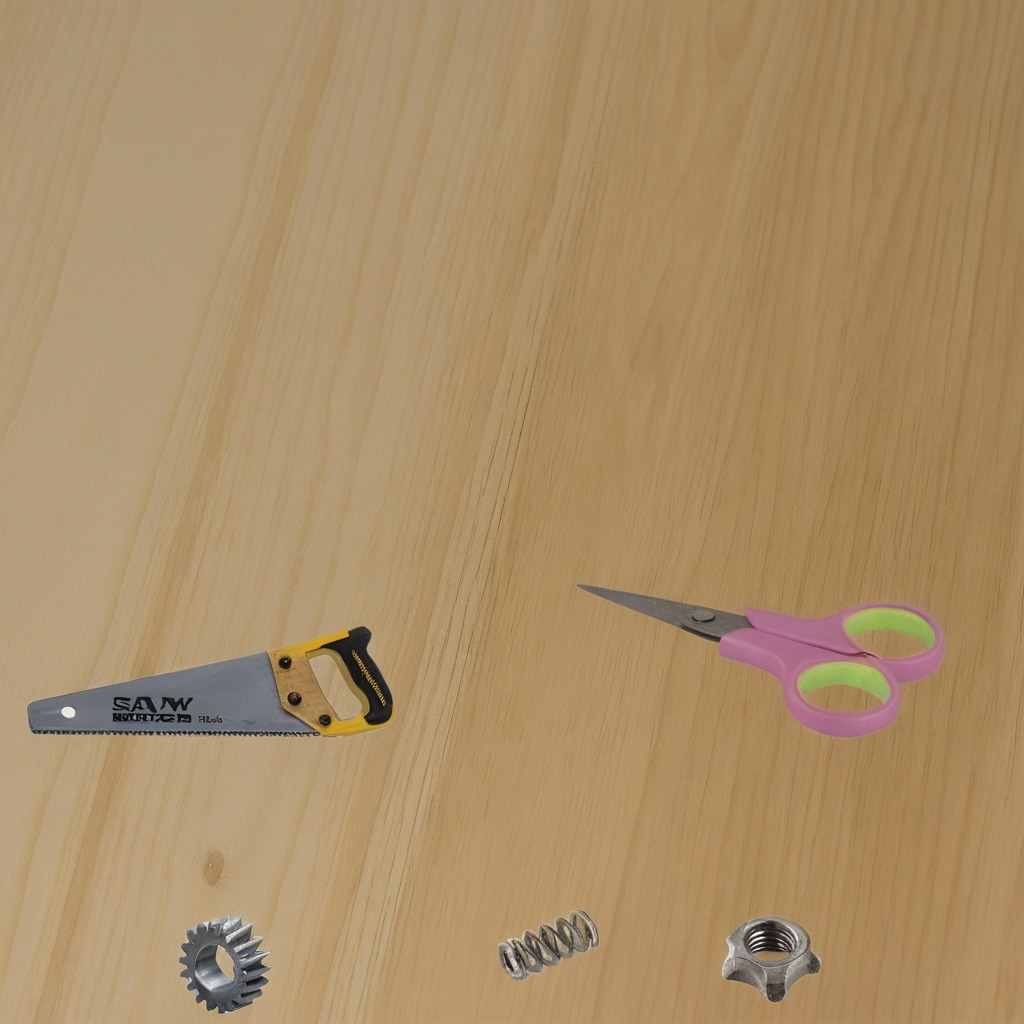
A steel gear with teeth, a coiled metal spring, a handheld metal saw, a metal nut, and a pair of scissors are lying on the plywood surface in a paint workshop lit by afternoon window light.